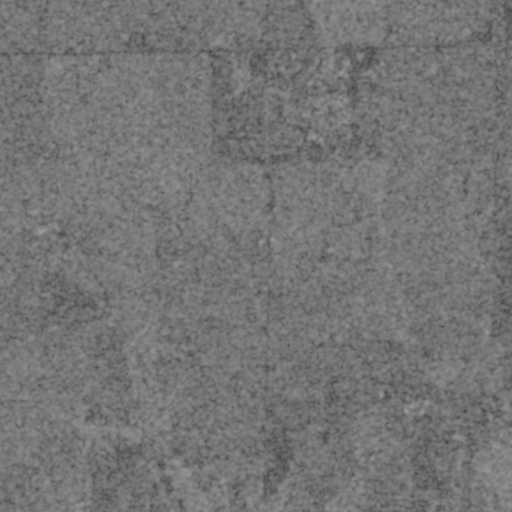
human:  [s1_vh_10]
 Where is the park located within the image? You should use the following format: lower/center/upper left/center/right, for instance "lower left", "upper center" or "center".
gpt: The park is located in the lower right of the image.
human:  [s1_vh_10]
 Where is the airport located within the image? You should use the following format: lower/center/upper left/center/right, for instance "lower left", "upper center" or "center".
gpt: There is no airport in the image.

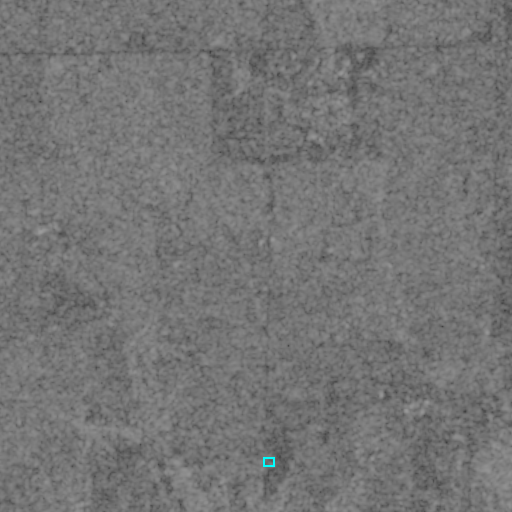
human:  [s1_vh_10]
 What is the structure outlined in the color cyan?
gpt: The structure outlined in cyan is a park.
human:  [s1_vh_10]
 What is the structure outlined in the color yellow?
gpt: There is no yellow outline.